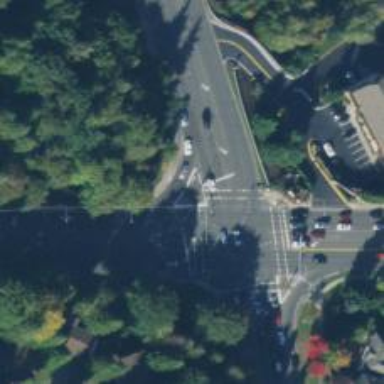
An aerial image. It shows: Traffic island located on footway.